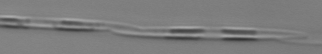
Label: Pseudo-nitzschia